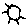
Label: sun